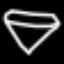
Label: diamond